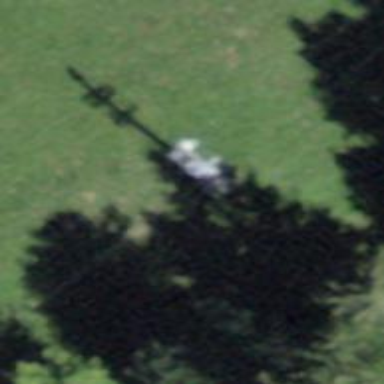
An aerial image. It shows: Pylon for aerialway.